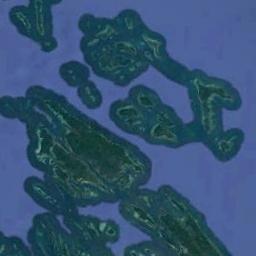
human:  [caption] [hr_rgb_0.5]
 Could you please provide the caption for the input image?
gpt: Islands are long and thin .

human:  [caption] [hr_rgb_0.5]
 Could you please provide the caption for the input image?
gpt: The archipelago with lots of islands of different sizes is surrounded by light blue waters .

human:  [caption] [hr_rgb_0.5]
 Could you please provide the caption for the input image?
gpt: There are many islands of different shapes and sizes .

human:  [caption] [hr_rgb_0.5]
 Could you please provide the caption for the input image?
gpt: A group of green islands on the blue sea .

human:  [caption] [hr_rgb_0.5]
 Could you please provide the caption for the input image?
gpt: There are group of green islands on a blue sea .